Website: crate-barrel
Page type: payment
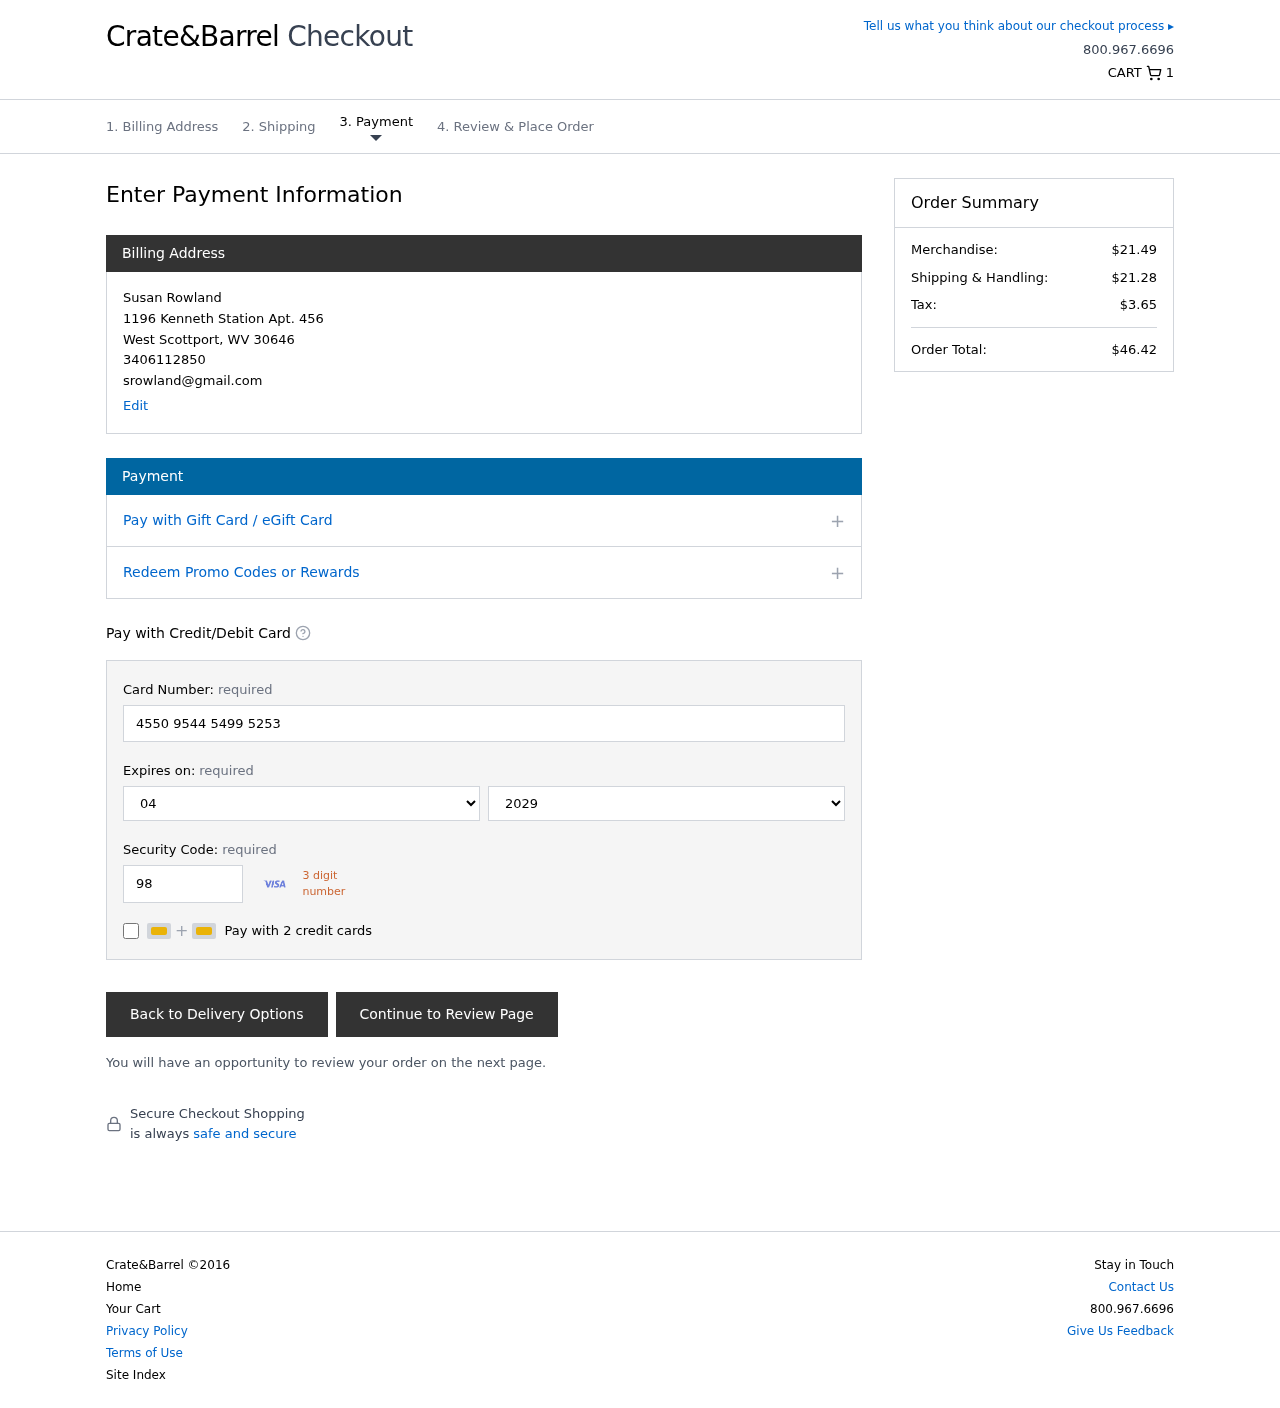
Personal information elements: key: PII_CARD_CVV
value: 986
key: PII_CARD_EXPIRY_MONTH
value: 04
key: PII_CARD_EXPIRY_YEAR
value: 29
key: PII_CARD_NUMBER
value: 4550 9544 5499 5253
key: PII_CITY
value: West Scottport
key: PII_EMAIL
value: srowland@gmail.com
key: PII_FULLNAME
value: Susan Rowland
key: PII_PHONE
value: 3406112850
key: PII_POSTCODE
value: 30646
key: PII_STATE_ABBR
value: WV
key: PII_STREET
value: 1196 Kenneth Station Apt. 456
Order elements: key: ORDER_NUM_ITEMS
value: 1
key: ORDER_SUBTOTAL
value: $21.49
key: ORDER_SHIPPING_COST
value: $21.28
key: ORDER_TAX
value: $3.65
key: ORDER_TOTAL
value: $46.42